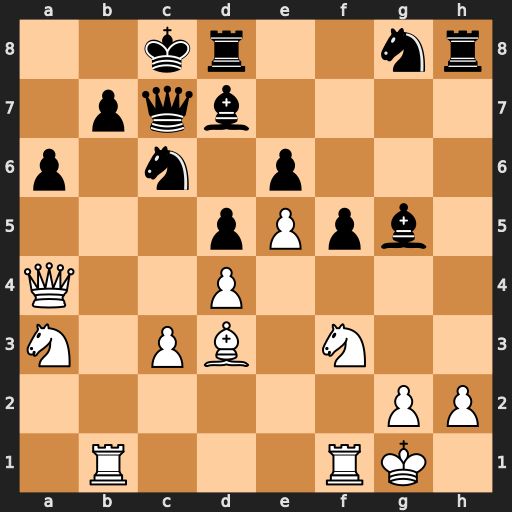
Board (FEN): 2kr2nr/1pqb4/p1n1p3/3pPpb1/Q2P4/N1PB1N2/6PP/1R3RK1
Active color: w
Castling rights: -
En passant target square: -
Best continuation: Rxb7 Qxb7 Bxa6 Be3+ Kh1